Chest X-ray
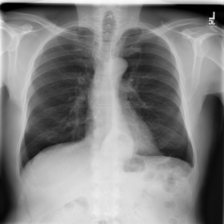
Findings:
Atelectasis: negative
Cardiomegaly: negative
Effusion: negative
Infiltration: negative
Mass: negative
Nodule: negative
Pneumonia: negative
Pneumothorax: negative
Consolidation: negative
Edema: negative
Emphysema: negative
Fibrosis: negative
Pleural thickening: negative
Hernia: positive